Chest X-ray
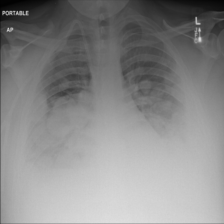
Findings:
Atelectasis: negative
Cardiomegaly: negative
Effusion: negative
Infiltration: negative
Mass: positive
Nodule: positive
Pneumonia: negative
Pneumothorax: negative
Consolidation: negative
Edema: negative
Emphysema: negative
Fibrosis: negative
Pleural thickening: negative
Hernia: negative